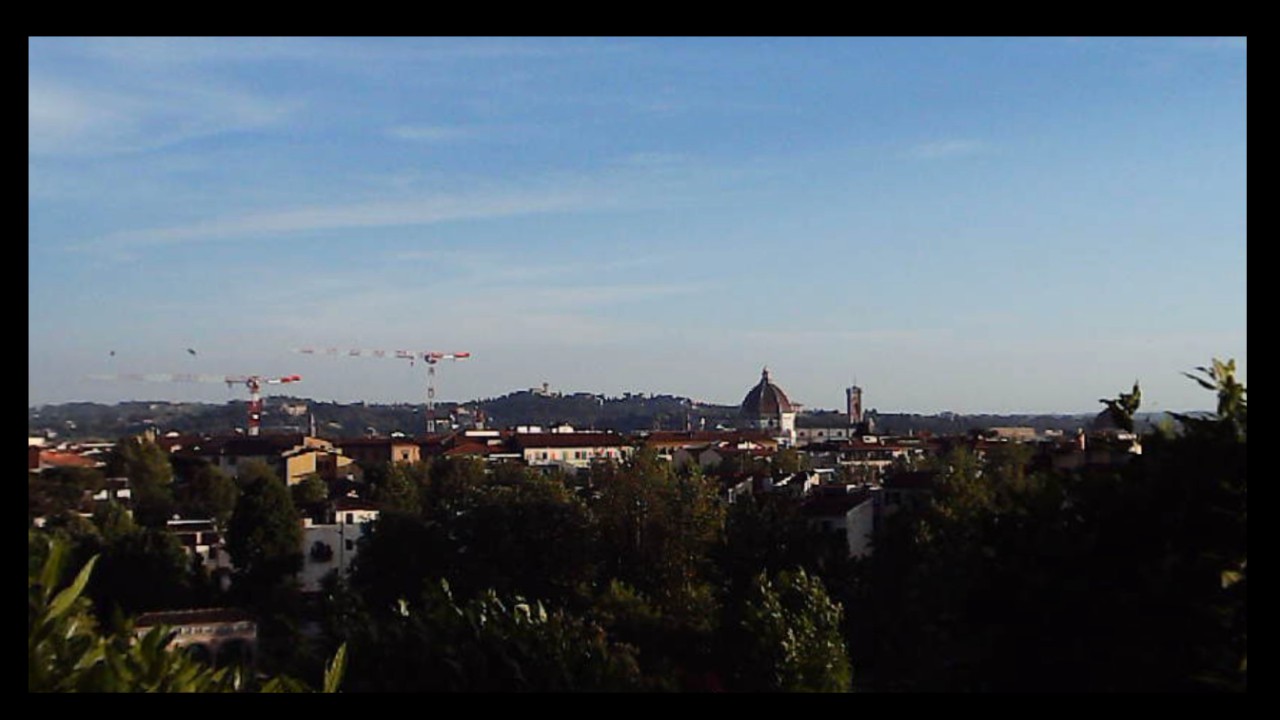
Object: Betafpv air75